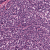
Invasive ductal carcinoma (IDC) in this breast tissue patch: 1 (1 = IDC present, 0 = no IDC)